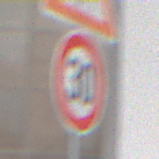
Verkehrszeichen: Geschwindigkeit30
Zusatzzeichen oben: KinderLinks
Umgebung: Roofed, Urban
Tageszeit: MorningAfternoon
Wetter: PartlyCloudy
Licht: Natural
Jahreszeit: NotSpecified
Kontrast: MediumContrast